Question: I don't understand AudioToolbox Framework...
I have this line of code:
'''
-(IBAction)PlaySound1:(id)sender{
AudioServicesPlaySystemSound(PlaySoundID1);
}
'''
But xcode give me this error:
> Incompatible pointer to integer conversion passing 'SystemSoundID to parameter of type 'SystemSoundID'
Xcode suggest me to do this instead:
'''
-(IBAction)PlaySound1:(id)sender{
AudioServicesPlaySystemSound(*(PlaySoundID1));
}
'''
But if i do that, the sound doesn't play! Plus i've seen many youtube tutorials where people didn't even get an error... Is there a way to disable a certain warning in xcode or is there a way to fix this issue?
EDIT: i also get the same error on this line on code:
'''
AudioServicesCreateSystemSoundID((__bridge CFURLRef)SoundURL1, &PlaySoundID1);
'''
Xcode suggest me to take off the "&" infront of my system sound id but if i do so, the sound won't play! The only time the sound play is if i contradict xcode (i normally wouldn't mind but since i'm having over a 100 sounds, the amount of errors is ridiculous!)

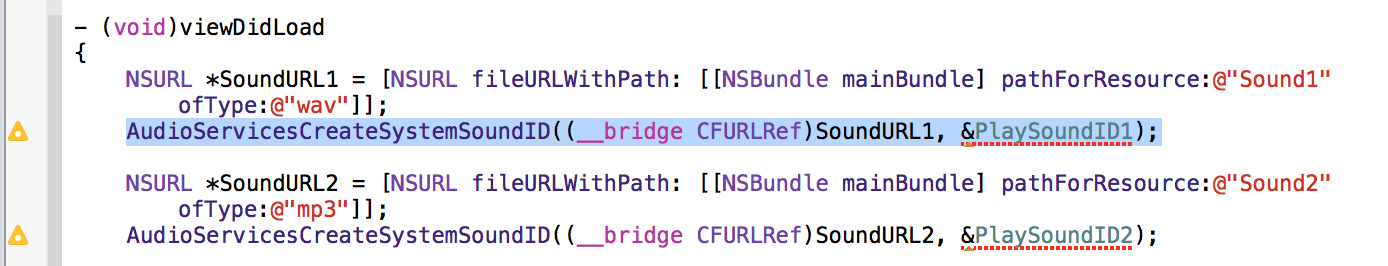
Answer: Based on the error you are most likely defining 'PlaySoundID1' incorrectly.
You probably have something like:
'''
SystemSoundID *PlaySoundID1;
'''
but what you need is:
'''
SystemSoundID PlaySoundID1; // no asterisk
'''
Your call to 'AudioServicesCreateSystemSoundID' should be something like:
'''
SystemSoundID usedSoundID;
OSStatus status = AudioServicesCreateSystemSoundID((__bridge CFURLRef)SoundURL1, &usedSoundID);
// check the status and look at usedSoundID as needed
'''
The 2nd parameter is an "out" value so you should not be passing in your 'PlaySoundID' value.